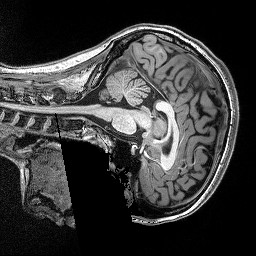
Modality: T1w
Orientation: sagittal
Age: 21
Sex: female